Interaction volume radius: 5 \u00c5
Interaction volume height: 15 \u00c5
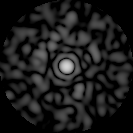
Disorder parameter: 0.8295